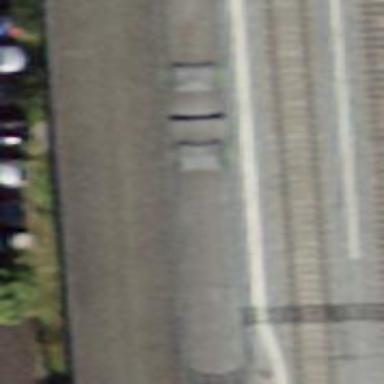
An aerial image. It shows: Public transport stop position.